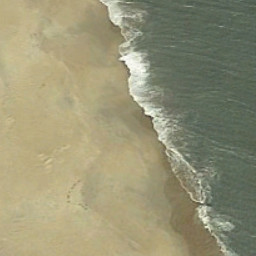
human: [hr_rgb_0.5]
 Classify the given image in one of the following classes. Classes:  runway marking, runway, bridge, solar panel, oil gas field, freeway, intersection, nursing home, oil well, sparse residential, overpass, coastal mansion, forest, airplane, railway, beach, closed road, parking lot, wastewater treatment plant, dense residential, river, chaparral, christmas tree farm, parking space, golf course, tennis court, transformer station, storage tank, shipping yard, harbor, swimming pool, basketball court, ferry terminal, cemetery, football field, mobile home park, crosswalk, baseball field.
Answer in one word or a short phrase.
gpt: beach